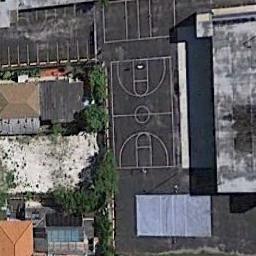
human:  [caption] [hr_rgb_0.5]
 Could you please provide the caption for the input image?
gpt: A basketball court between some buildings and a parking lot beside .

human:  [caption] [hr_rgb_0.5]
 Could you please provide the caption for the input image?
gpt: The basketball court and the parking lot are built between the buildings .

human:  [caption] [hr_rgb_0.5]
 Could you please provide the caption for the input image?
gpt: There is a basketball court on the open place between some buildings .

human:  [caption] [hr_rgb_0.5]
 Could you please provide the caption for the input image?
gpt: There is a blue basketball court on the green land .

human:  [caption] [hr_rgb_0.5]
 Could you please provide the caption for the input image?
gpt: A blue building is beside the basketball court .